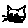
Label: cat